Question: Count the number of objects in the diagram.
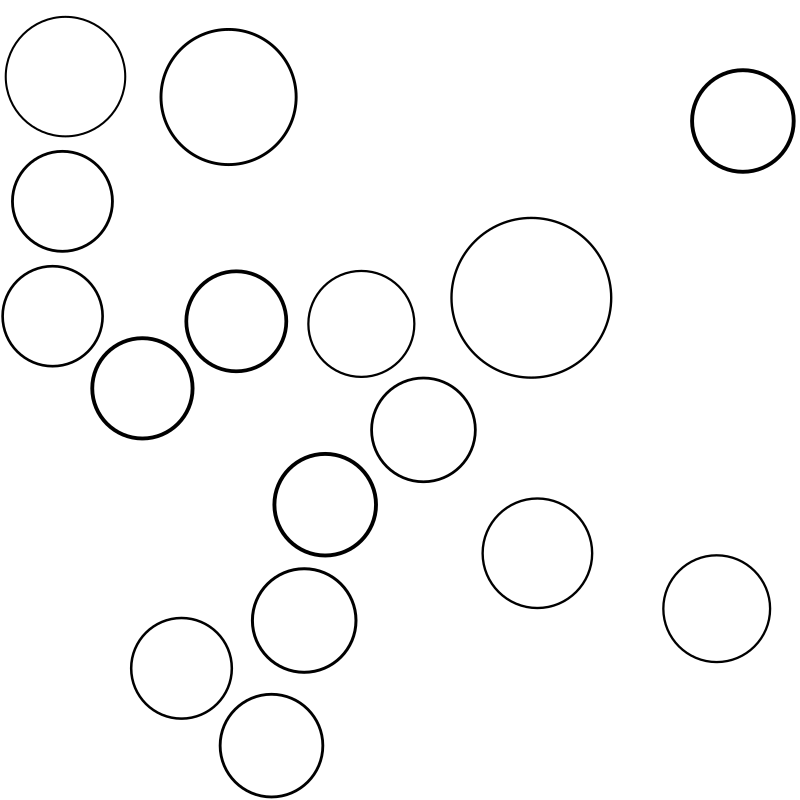
Answer: 16